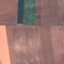
Land use / land cover: AnnualCrop